Question: We have a domain mydomain.com, which we have registered with a UK registrar. We are using Amazon's Route53, and this domain has been added in Route53 and is using the name servers as follows;
'''
ns-558.awsdns-05.net
ns-1755.awsdns-27.co.uk
ns-466.awsdns-58.com
ns-1343.awsdns-39.org
'''
I've added the relevant A records for www etc to point our elastic IP to this domain.
We are also running MailEnable on this EC2 server (running Windows 2012). The MailEnable server is asking for me to enter DNS addresses (<URL>, I assume it will use when sending email.
My question is what DNS addresses / servers can I use ? Can I use
'''
ns-558.awsdns-05.net
ns-1755.awsdns-27.co.uk
ns-466.awsdns-58.com
ns-1343.awsdns-39.org
'''
You can see the DNS address(es) in the screen shot below.

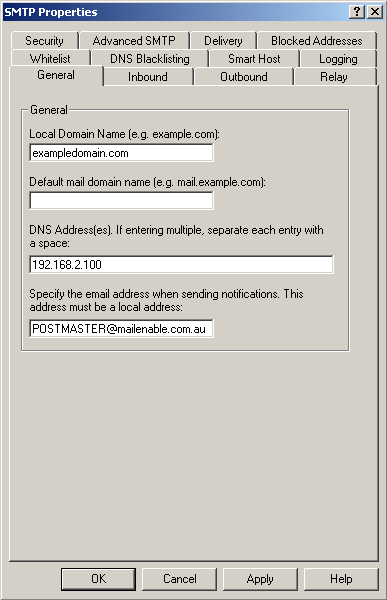
Answer: You can't use those Amazon servers because they're authoritative-only (they'll only tell you about domains they know about, instead of acting as a recursive proxy). You can use Google's public DNS servers at 8.8.8.8 and 8.8.4.4 for that field.
(original answer below)
You need to create an A record that points at the elastic IP assigned to your mail server (for example, 'mail.yoursite.com' points at 1.2.3.4). Then, you'd create an MX record for 'yoursite.com' that points at 'mail.yoursite.com'. Finally, I believe you would give MailEnable 'mail.yoursite.com', but I'm not 100% sure on that.